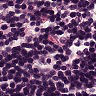
Metastatic tissue present: no